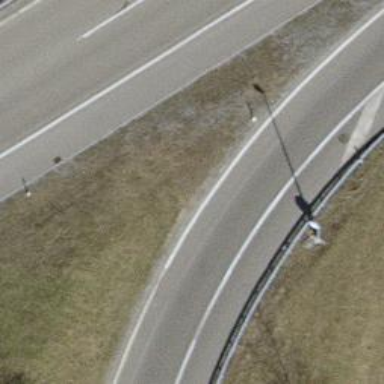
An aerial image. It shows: Asphalt motorway link.